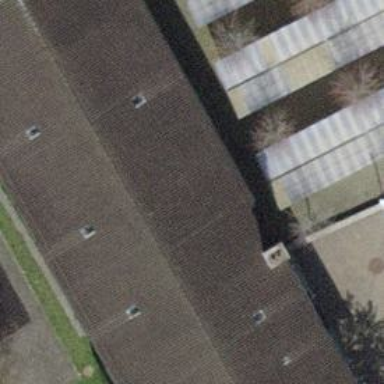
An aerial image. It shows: Swimming pool located within school building.